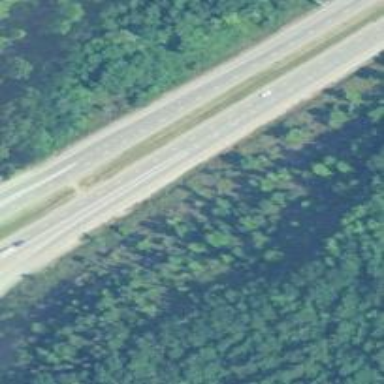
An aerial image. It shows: Trunk highway with expressway features.